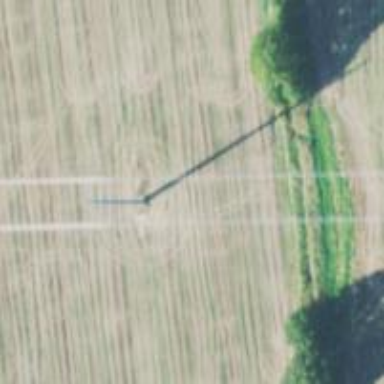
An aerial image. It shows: Power tower.